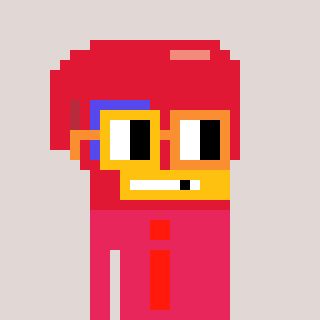
a pixel art character with square yellow and orange glasses, a boxing glove-shaped head and a redpinkish-colored body on a warm background